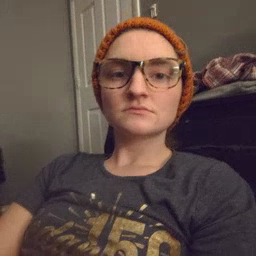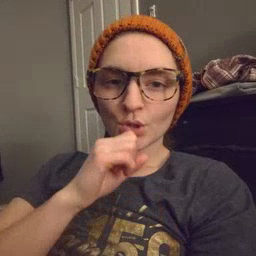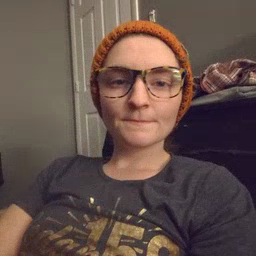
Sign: orange